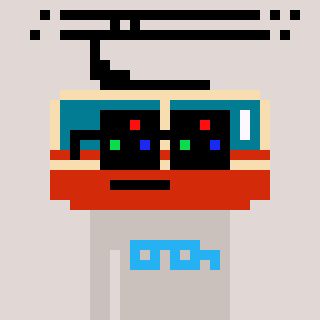
a pixel art character with square black sunglasses, a tram wagon-shaped head and a foggrey-colored body on a warm background